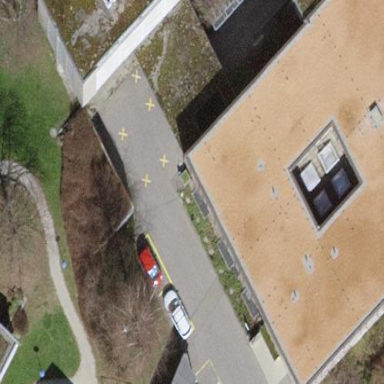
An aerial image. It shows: View of roof of building.